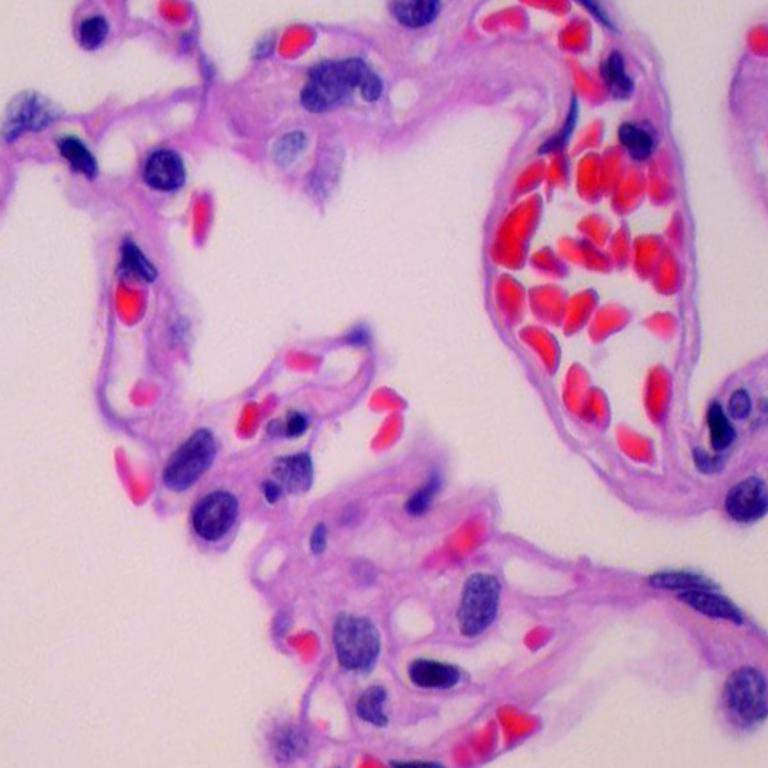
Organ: lung
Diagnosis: benign